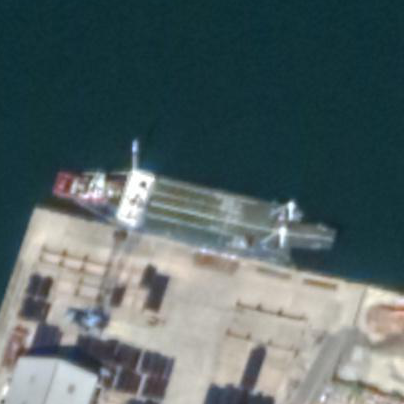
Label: civil